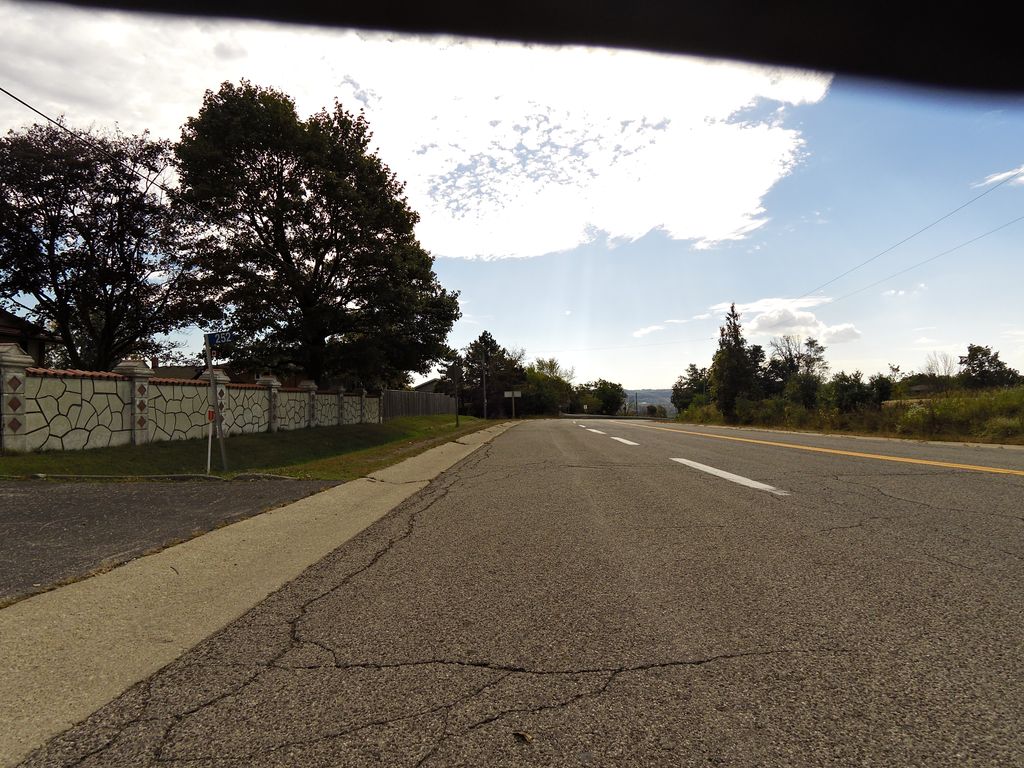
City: hamilton